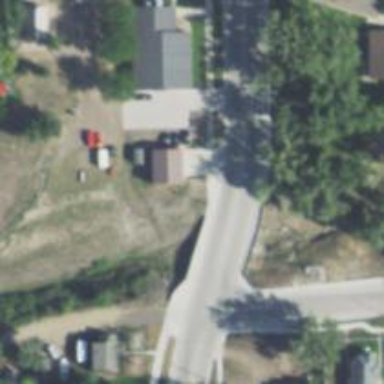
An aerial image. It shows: Residential road with bridge.